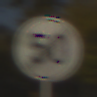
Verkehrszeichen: EndeGeschwindigkeit50
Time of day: SunriseSunset
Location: Outdoor (Urban)
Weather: PartlyCloudy
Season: Autumn
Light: Natural